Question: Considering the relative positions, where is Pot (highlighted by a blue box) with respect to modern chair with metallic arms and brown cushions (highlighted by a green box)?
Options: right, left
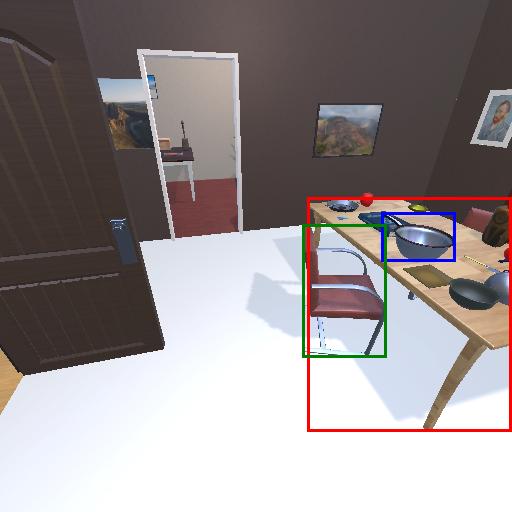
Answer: right